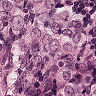
Metastatic tissue present: yes